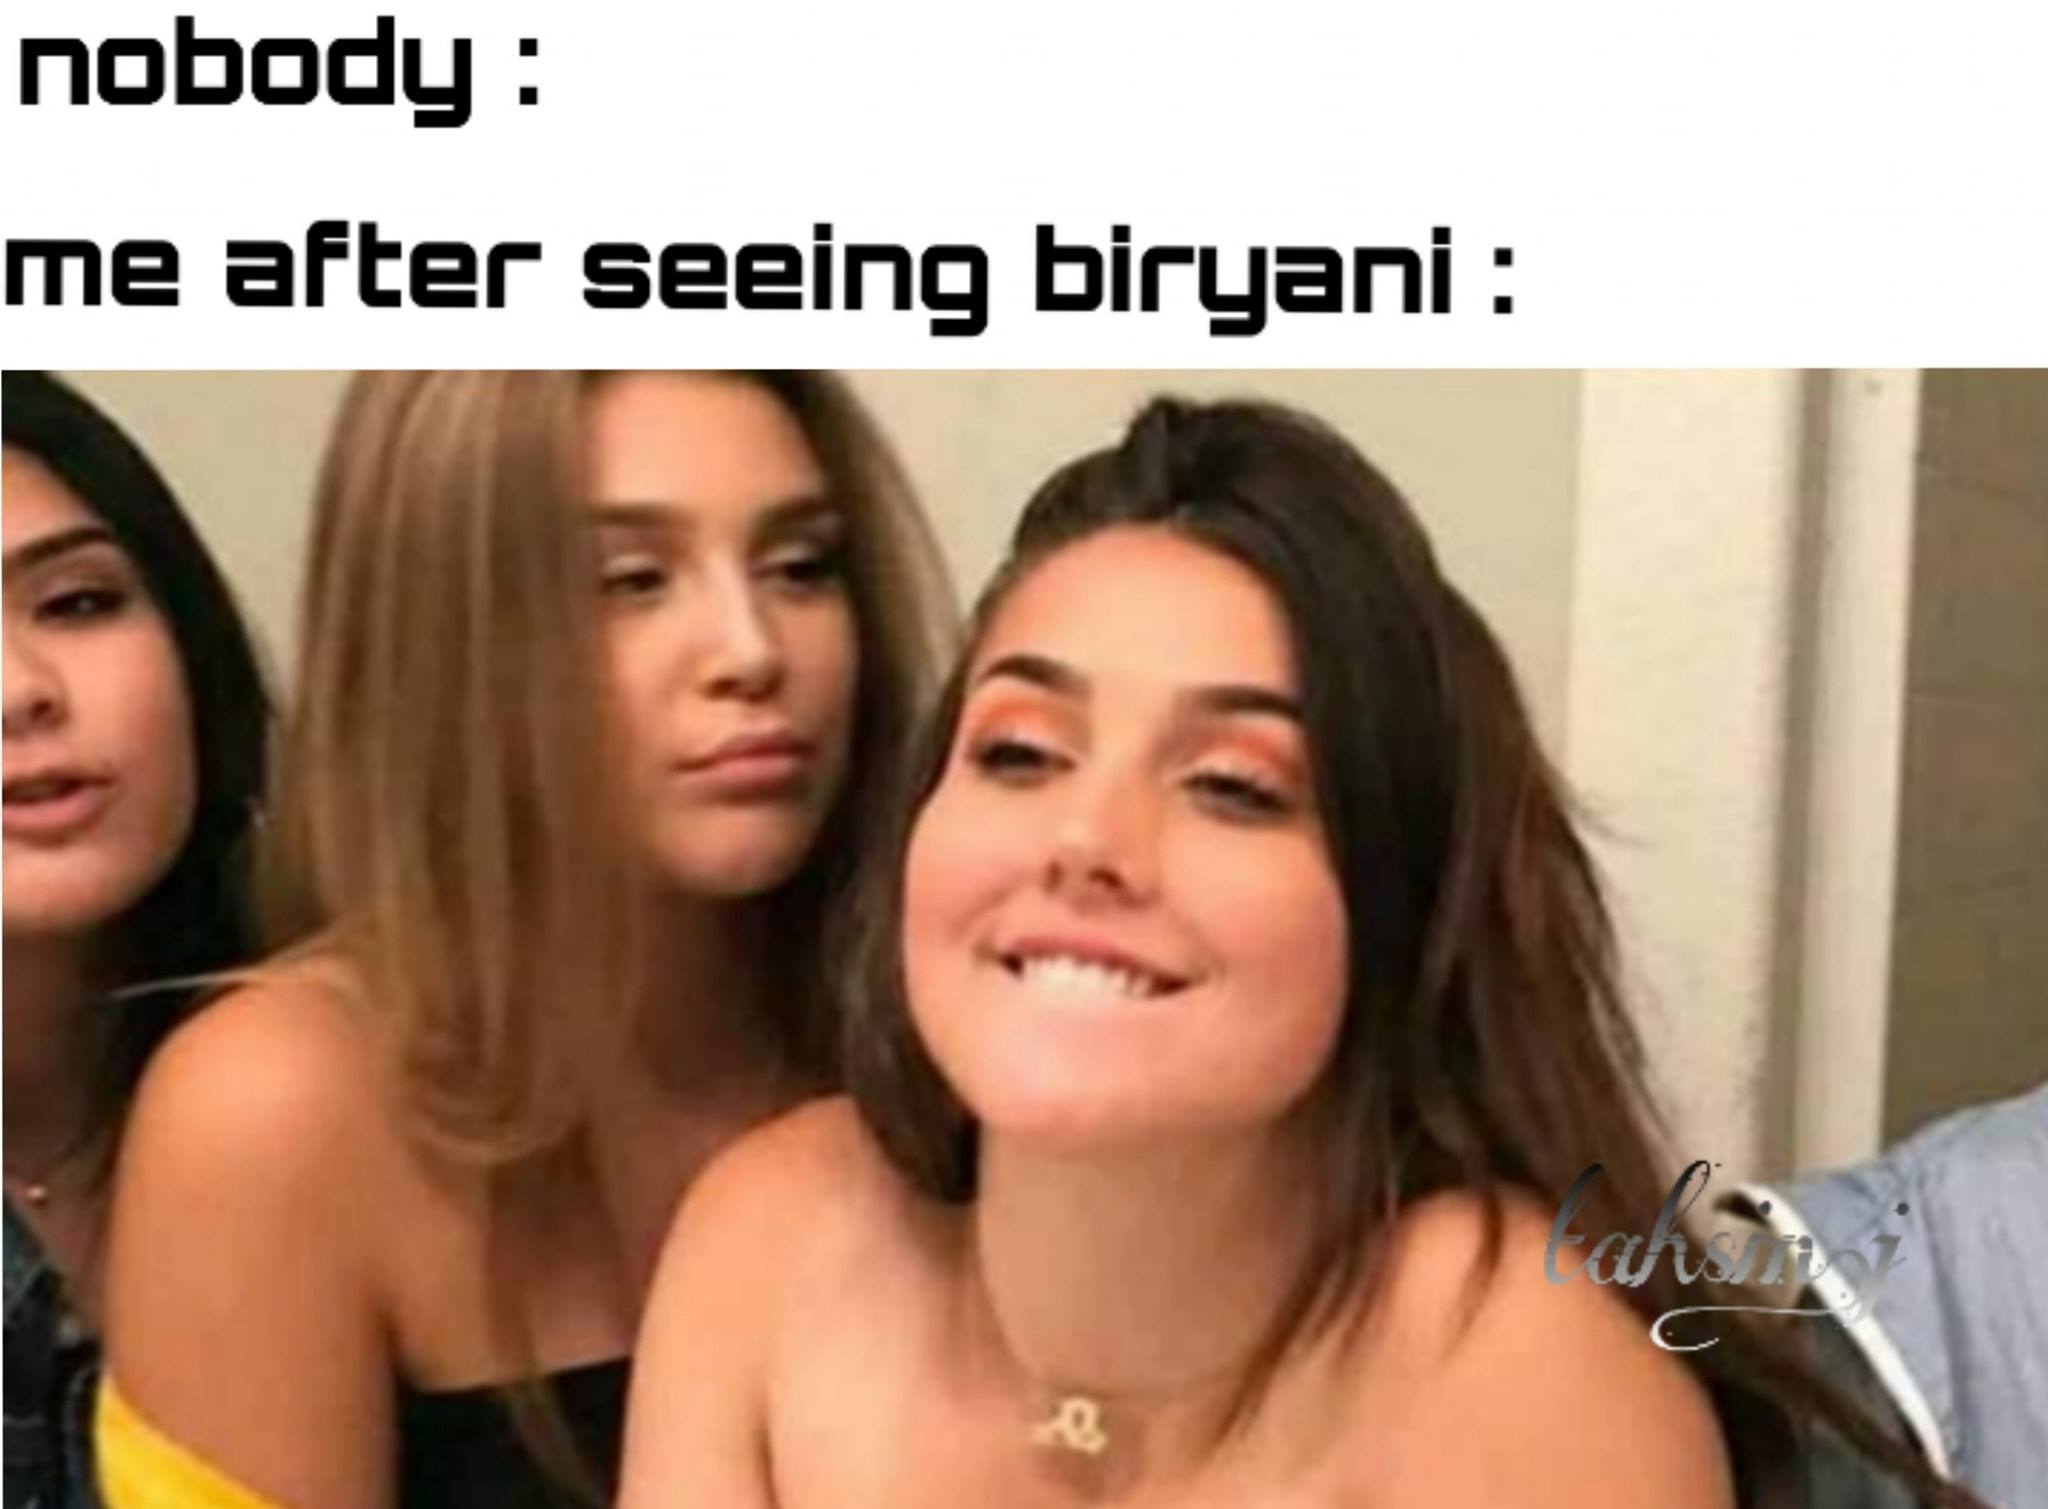
Caption: nobody : me after seeing biryani :
Label: hate